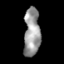
Tissue: skin
Cell type: Epithelial cells
Senescence score: 0.1743
Nuclear area (px): 764
Mean DAPI intensity: 154.601